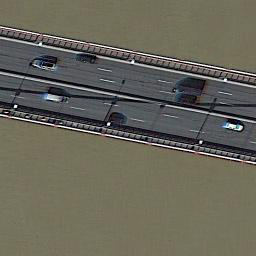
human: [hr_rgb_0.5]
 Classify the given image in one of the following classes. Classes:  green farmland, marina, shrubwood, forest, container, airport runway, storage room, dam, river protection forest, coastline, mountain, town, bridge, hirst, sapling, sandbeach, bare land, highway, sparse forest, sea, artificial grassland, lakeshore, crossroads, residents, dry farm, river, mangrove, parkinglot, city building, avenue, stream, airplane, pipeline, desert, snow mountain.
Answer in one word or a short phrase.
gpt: bridge